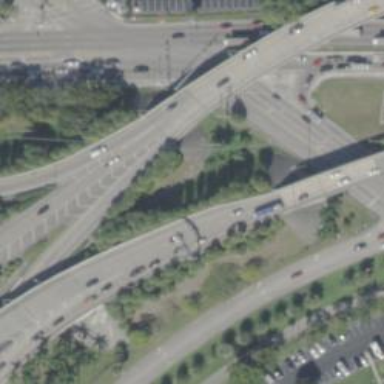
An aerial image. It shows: Motorway junction.